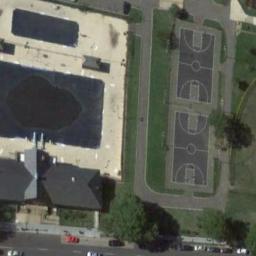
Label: basketball_court